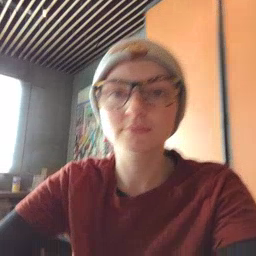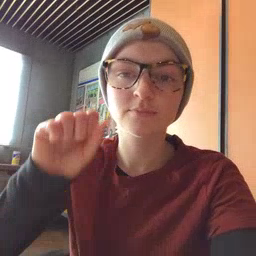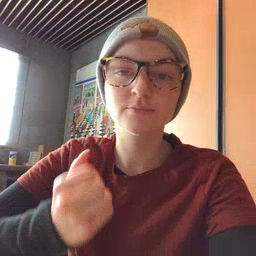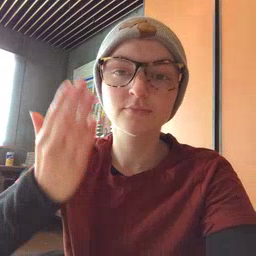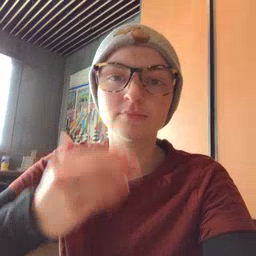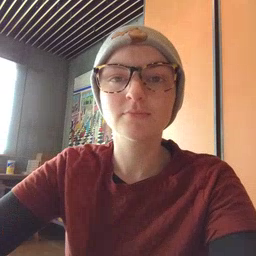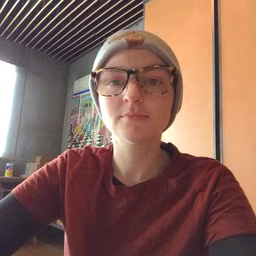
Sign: mitten